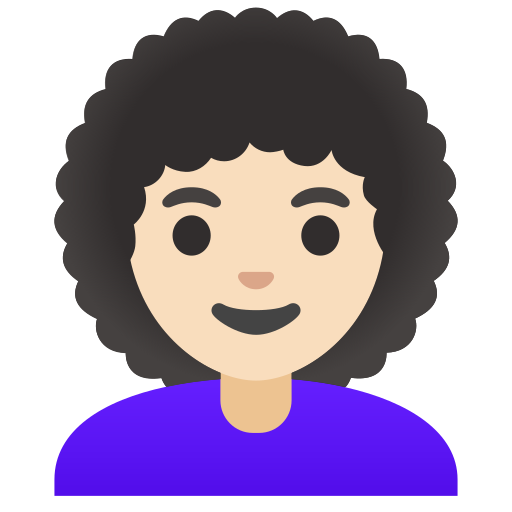
Emoji: 👩🏻‍🦱